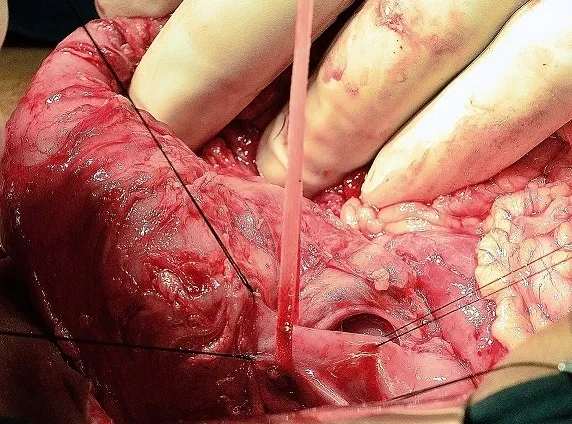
Intraoperative picture of the fistulous track between stomach, jejunum, and transverse colon.
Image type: medical_photograph (other_medical_photograph)